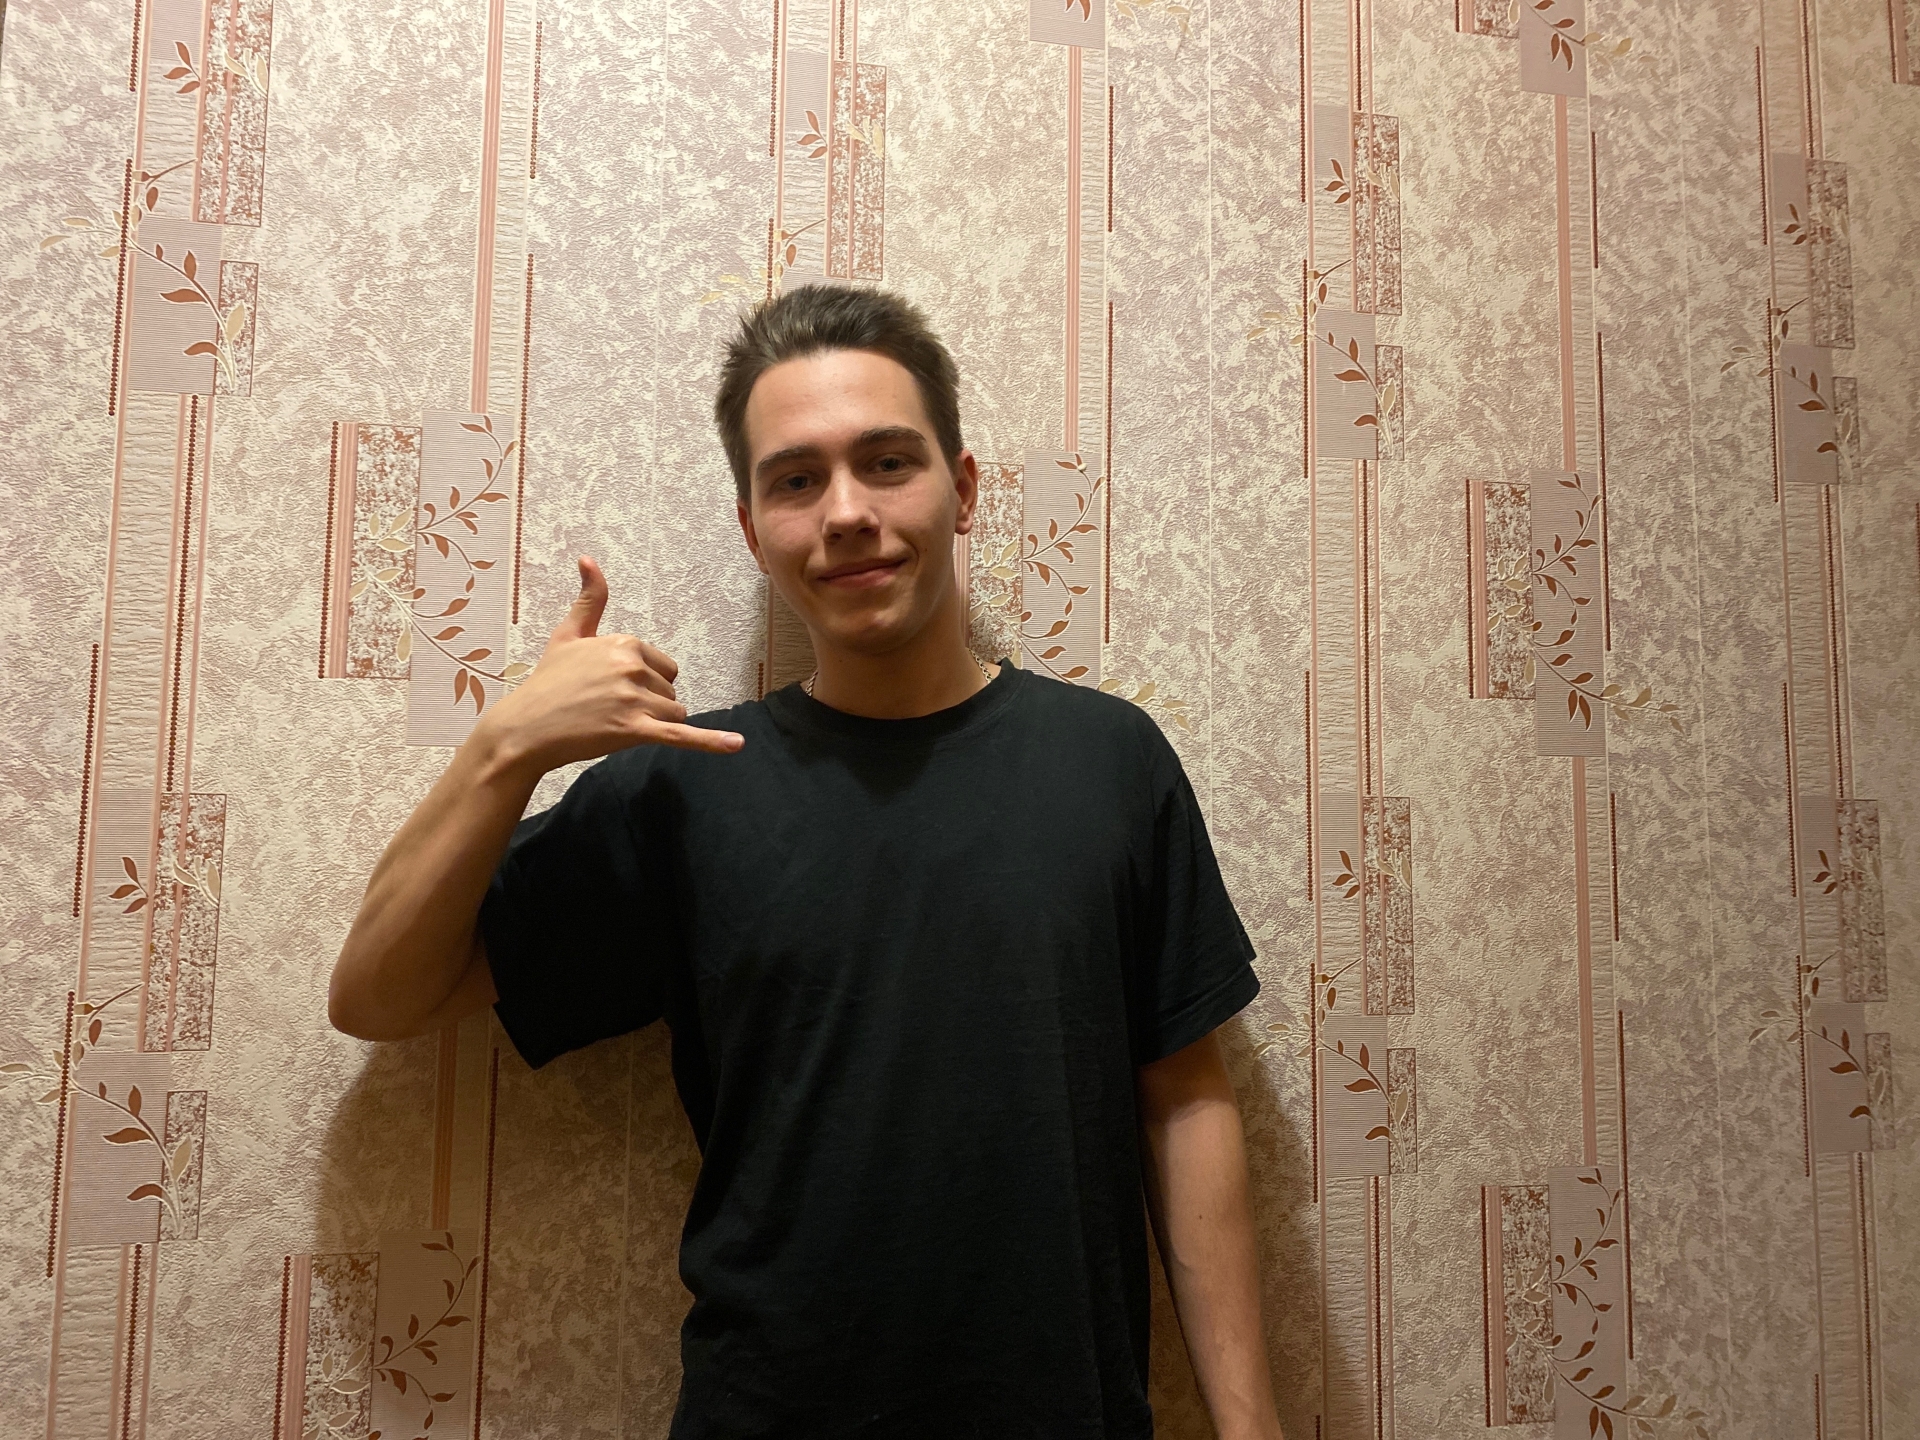
Label: clear